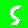
Digit: 5